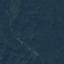
Land use / land cover class: Forest